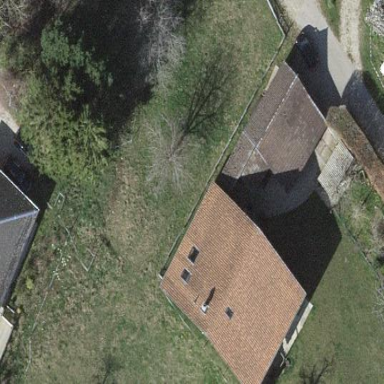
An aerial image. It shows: Simple house.